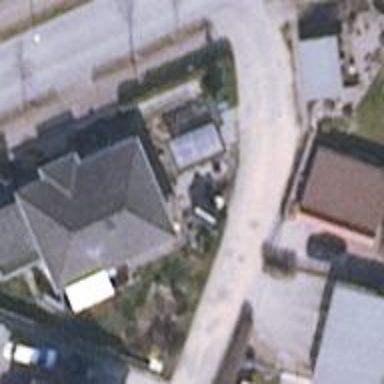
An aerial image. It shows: Simple house.